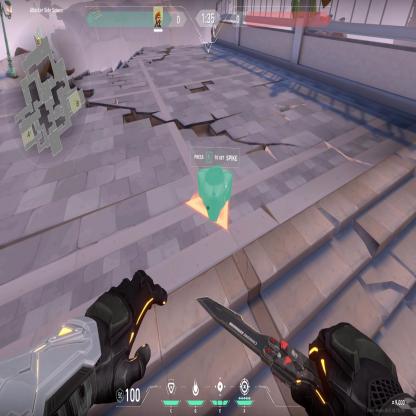
Label: dropped spike